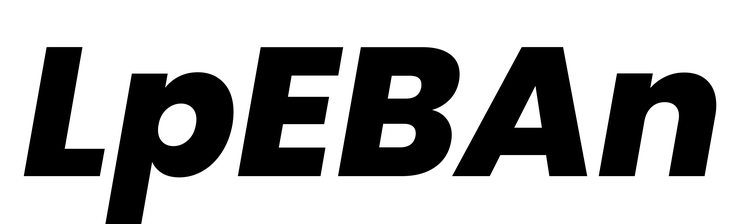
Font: Poppins-ExtraBoldItalic